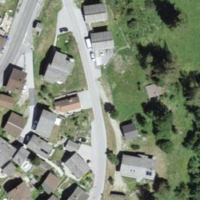
EUNIS habitat code: 55
Species observed at this site:
Aglais urticae
Gryllus campestris